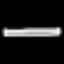
Label: pencil